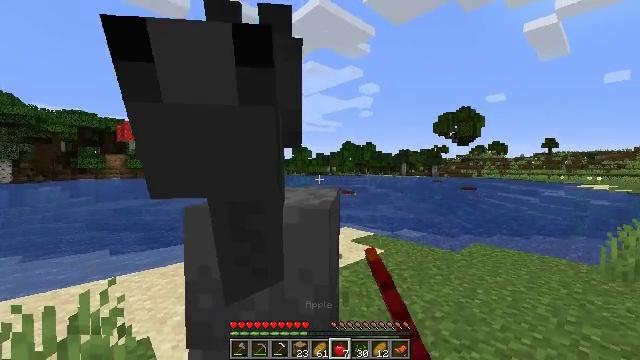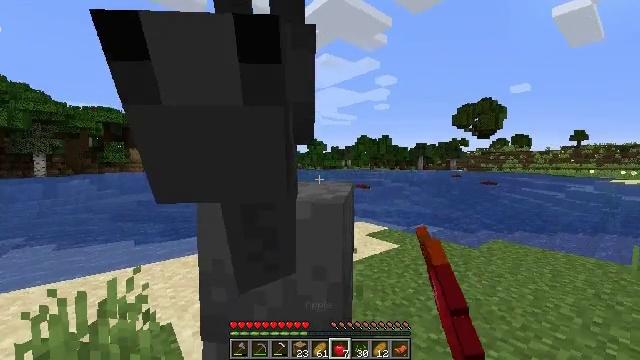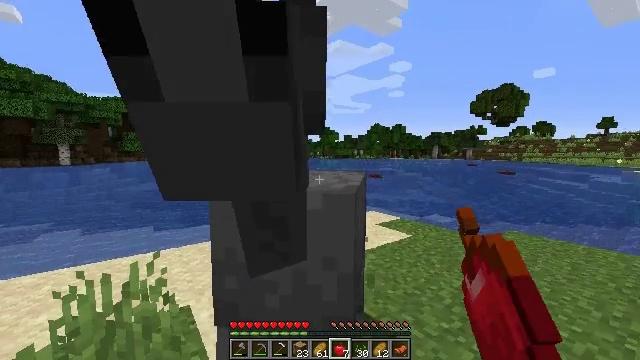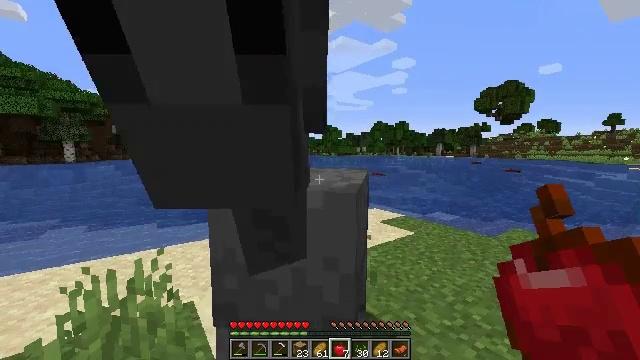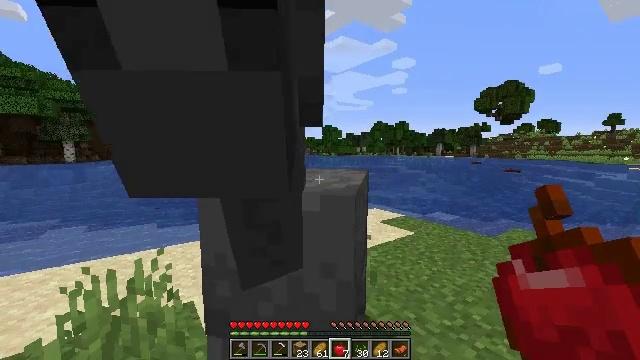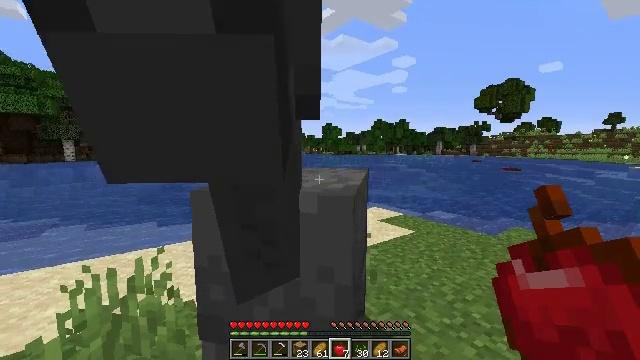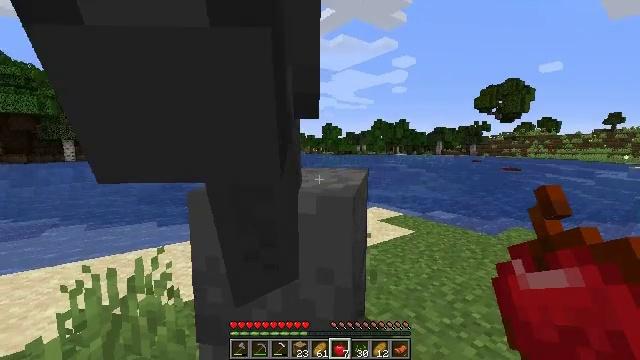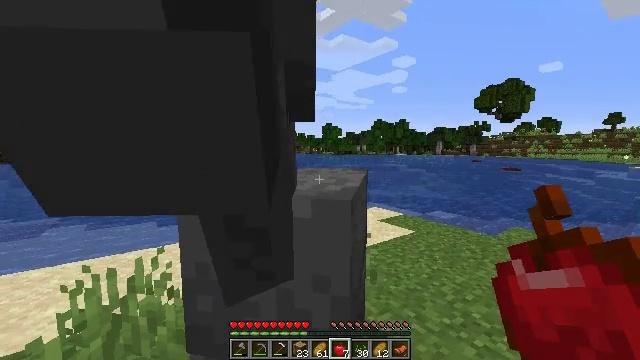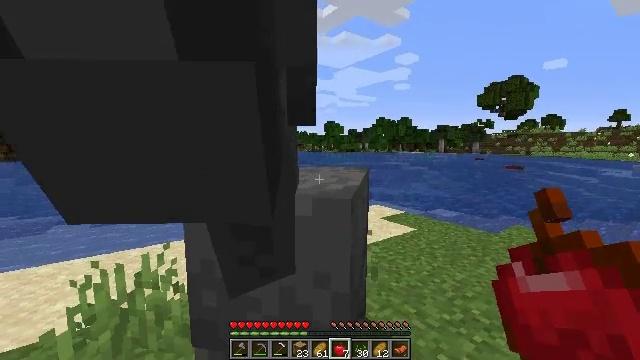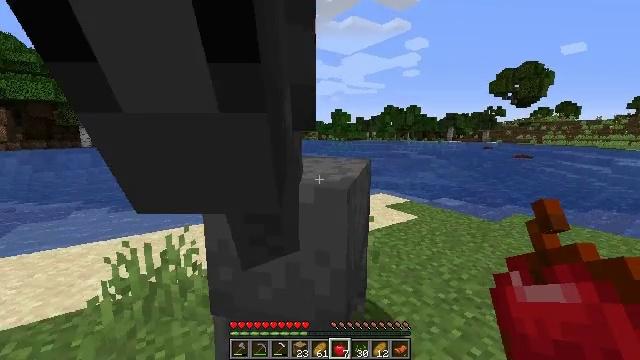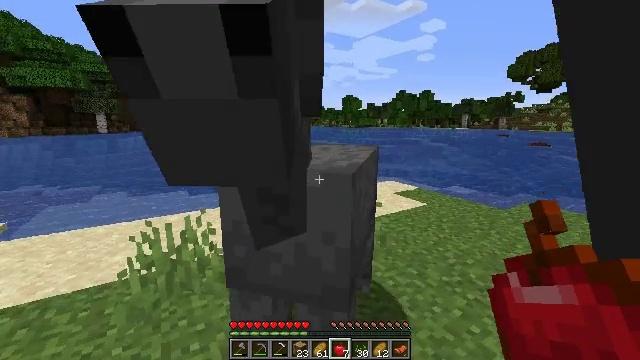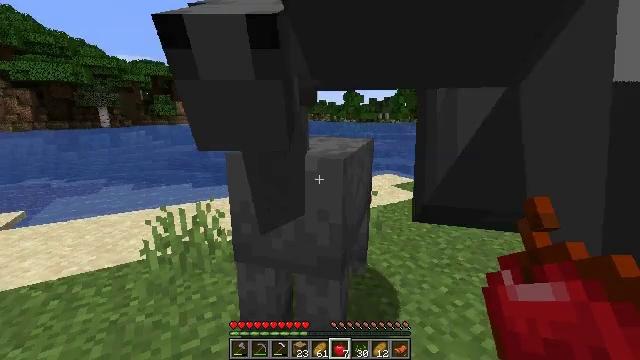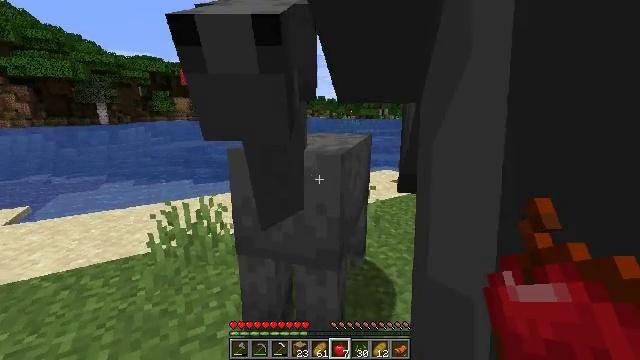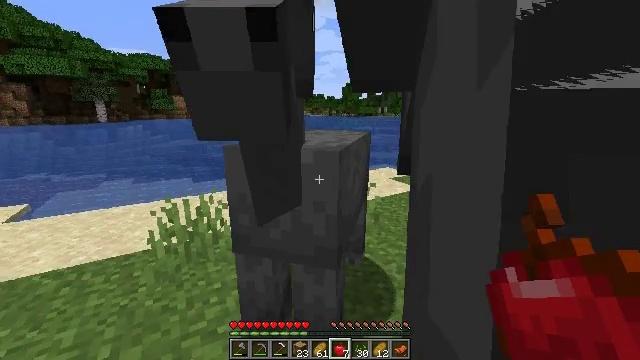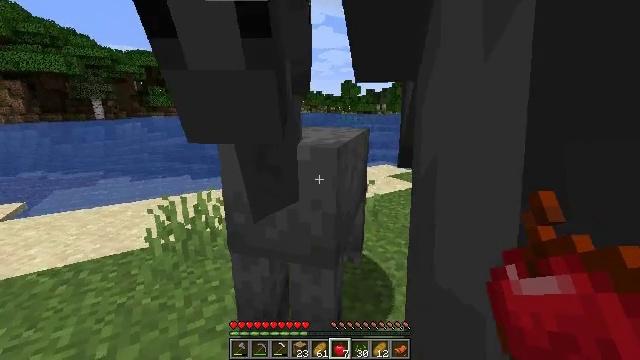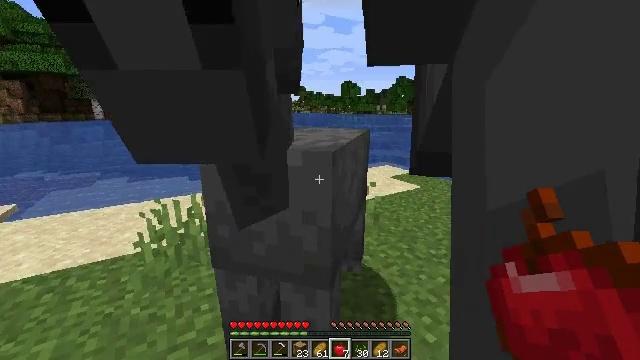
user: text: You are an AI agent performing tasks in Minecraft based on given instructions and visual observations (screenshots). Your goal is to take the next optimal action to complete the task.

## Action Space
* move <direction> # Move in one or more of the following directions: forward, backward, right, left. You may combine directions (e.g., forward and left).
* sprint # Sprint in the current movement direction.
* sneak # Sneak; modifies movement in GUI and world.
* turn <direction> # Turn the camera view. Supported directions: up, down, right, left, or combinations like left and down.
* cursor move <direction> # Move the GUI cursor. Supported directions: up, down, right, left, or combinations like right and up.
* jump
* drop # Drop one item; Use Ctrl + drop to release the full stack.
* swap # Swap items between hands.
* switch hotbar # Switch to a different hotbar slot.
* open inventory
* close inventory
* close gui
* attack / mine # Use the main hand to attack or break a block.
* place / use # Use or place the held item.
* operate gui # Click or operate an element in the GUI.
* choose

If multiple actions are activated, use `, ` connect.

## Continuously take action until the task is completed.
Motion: motion action
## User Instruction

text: Drop a chicken.
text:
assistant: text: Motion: turn left and down
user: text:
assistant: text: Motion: turn left and down
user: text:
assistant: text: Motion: no_op
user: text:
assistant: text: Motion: no_op
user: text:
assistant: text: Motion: no_op
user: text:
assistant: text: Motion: no_op
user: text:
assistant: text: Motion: no_op
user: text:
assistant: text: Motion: move back
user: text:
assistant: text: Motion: move back, turn left and down
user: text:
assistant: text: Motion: move back, turn left and down
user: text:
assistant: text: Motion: move back, turn down
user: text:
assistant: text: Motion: no_op
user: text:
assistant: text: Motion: no_op
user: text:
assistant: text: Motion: no_op
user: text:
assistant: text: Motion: no_op
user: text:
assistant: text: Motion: no_op
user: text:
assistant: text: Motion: no_op
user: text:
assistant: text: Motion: turn left and down
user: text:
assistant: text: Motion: turn left and down
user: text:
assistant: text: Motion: no_op
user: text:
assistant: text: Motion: open inventory
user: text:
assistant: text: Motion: open inventory
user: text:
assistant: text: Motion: cursor move right and down, open inventory
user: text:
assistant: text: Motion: cursor move right and down
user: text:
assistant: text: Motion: cursor move right and down
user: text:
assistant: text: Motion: cursor move down
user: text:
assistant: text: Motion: cursor move right and down
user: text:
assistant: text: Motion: cursor move right and down
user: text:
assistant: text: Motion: no_op
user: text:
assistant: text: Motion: cursor move right